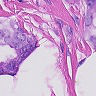
Metastatic tissue present: yes